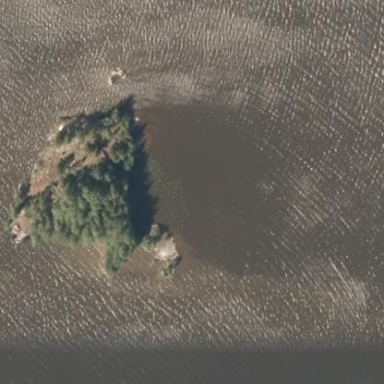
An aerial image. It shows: Island.